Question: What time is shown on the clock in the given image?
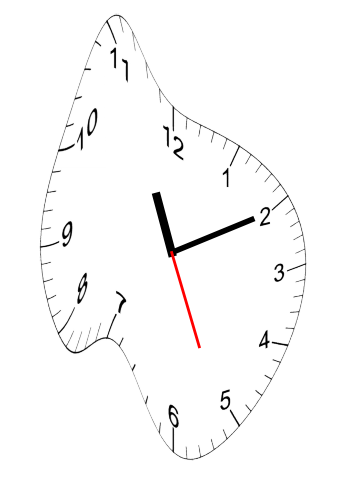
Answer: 11:10:26